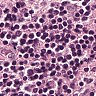
Metastatic tissue present: no